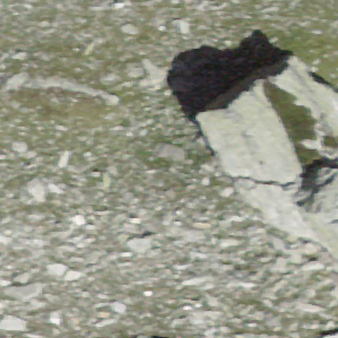
Label: bouldering_area